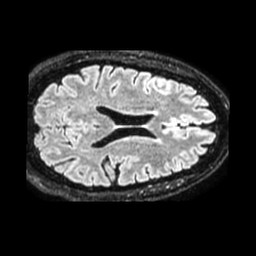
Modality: FLAIR
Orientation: axial
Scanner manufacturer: philips
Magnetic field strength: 1.5 T
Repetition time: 4.8 s
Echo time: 0.3317 s